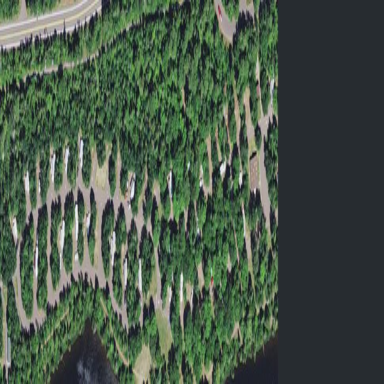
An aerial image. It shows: Caravan site for tourism.